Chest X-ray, PA view. Patient: 62 years old, sex F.
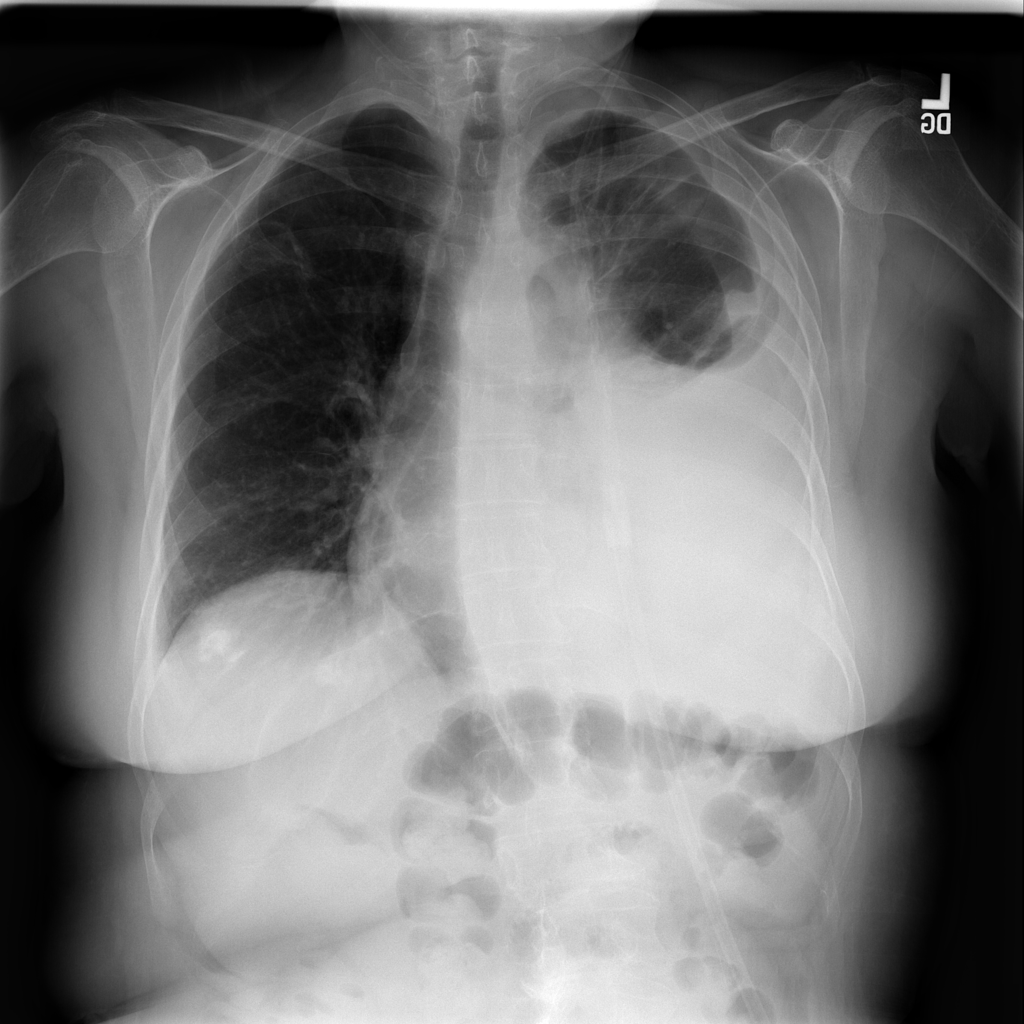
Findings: No Finding